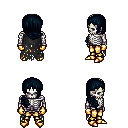
a pixel art fantasy rpg character, male body template, skeleton, black tattered cape, gold greaves, raven right-swept hairstyle, gold gloves, gold boots, four views (front, back, left, right), 2x2 character sprite sheet, small pixel art, hard edges, no anti-aliasing